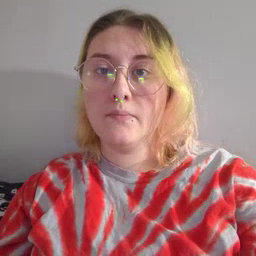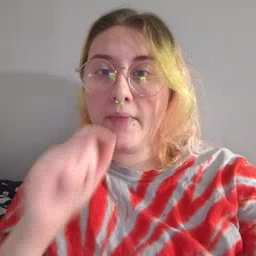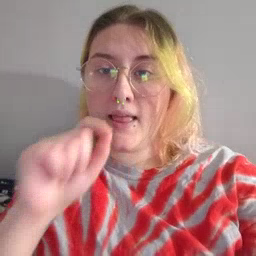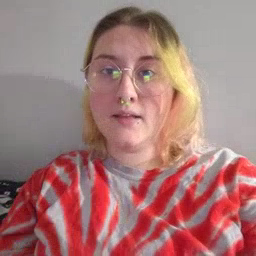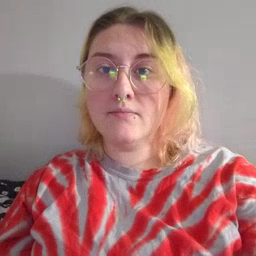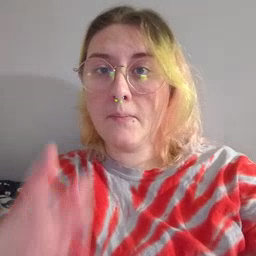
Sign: pen